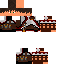
A male human skin with medium skin, wearing brown long hair dressed in a blue hoodie and black pants, featuring a closed mouth.